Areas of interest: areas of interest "Comprehensive Gymnasium"
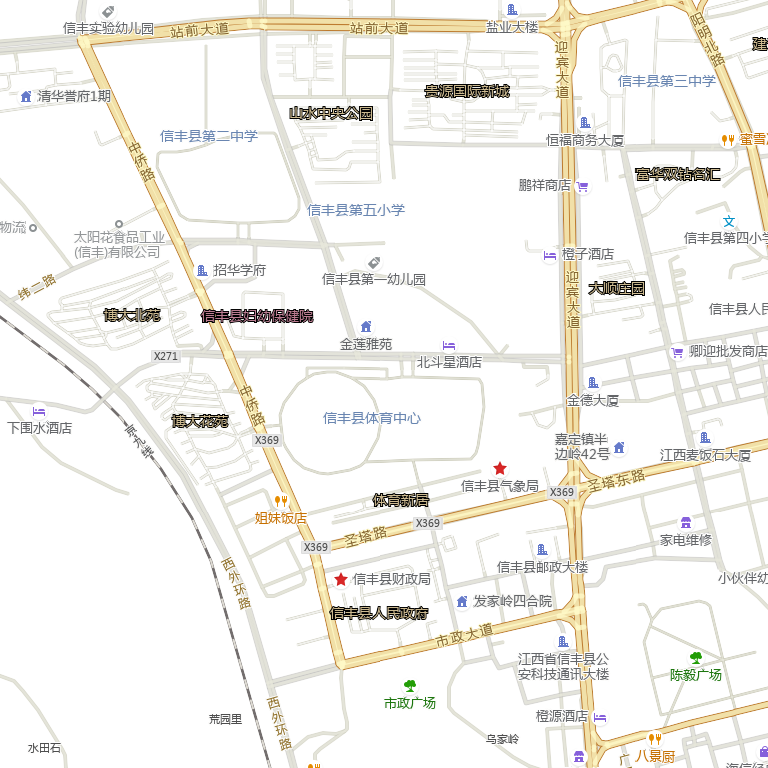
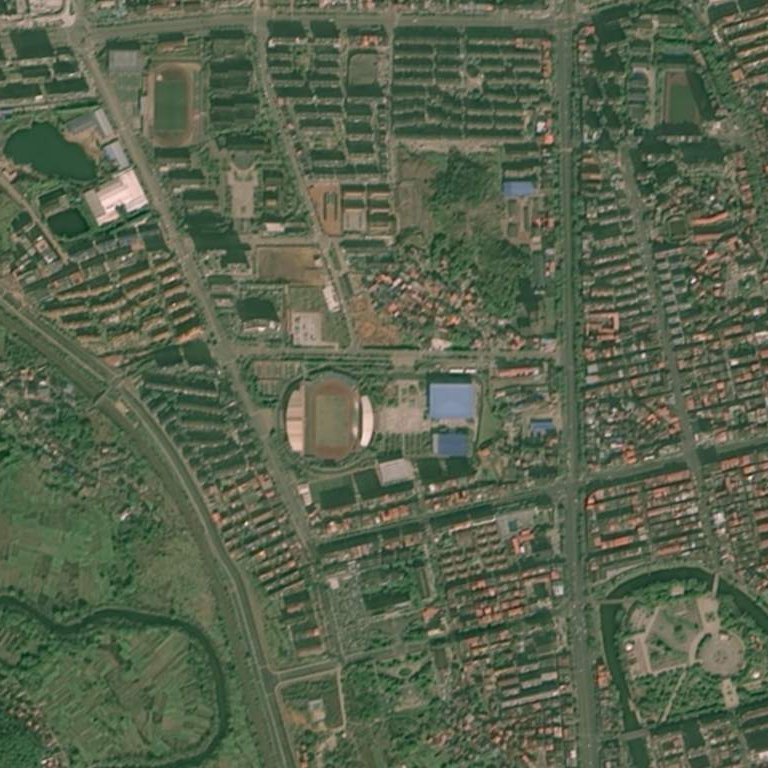